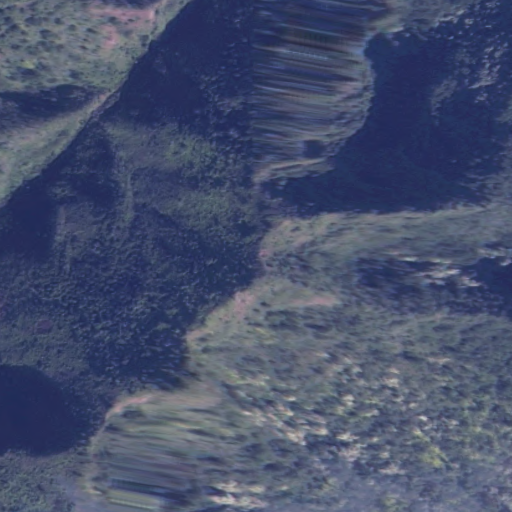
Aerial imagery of mountain in Hawaii named Kulanaililia containing only unknown